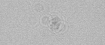
Label: camera_spot